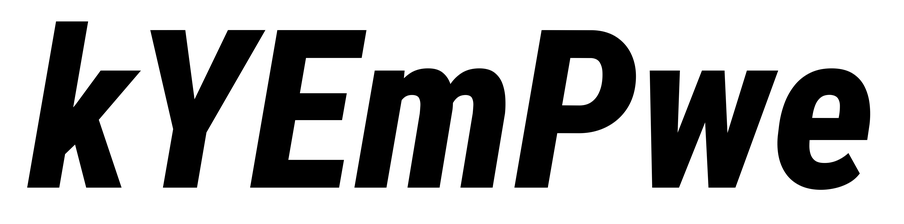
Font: Roboto-Italic_Condensed_ExtraBold_Italic